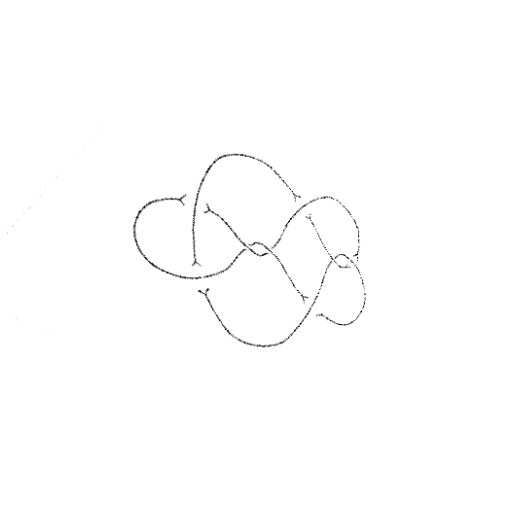
Crossing number: 8